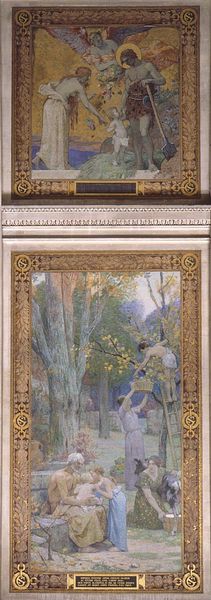
Titel: Pro Patria, Idée de Famille
Künstler: Ferdinand Humbert
Standort: Paris
Institution: Panthéon
Schlagwörter: baum, blau, blätter, flügel, gemälde, himmel, laub, mann, meer, wasser, weiß, bäume, fluss, frauen, gelb, grün, landschaft, menschen, ocker, see, sitzen, äste, braun, bunt, frankreich, frau, grau, hintergrund, kleid, kleider, licht, männer, paris, schwarz, park, rot, beige, muster, ornament, symbolismus, alt, jung, wand, bibel, geschichte, johannes, kleidung, rahmen, goldrahmen, ast, natur, zweige, busch, gewässer, boden, gold, kind, blatt, wald, brunnen, kinder, engel, garten, schrift, perspektive, zwei, pointilismus, ernte, kuh, herbst, bank, rand, figuren, leiter, stämme, bordüre, jugendstil, inschrift, verzierung, wandgemälde, korb, bauer, nische, schild, alter, lendentuch, kreuz, rechteck, jugend, beschriftung, hodler, allegorie, pantheon, ornamental, fries, schein, heiligenschein, gesims, nimbus, christus, jesus, hammer, geäst, sage, fresken, heiliger, fresko, melken, heilig, wandbild, jahreszeit, szenen, graus, klettern, verzierungen, schaufel, spaten, goldgrund, puvis de chavannes, legende, motive, nein, pointillismus, miniaturen, übereinander, johannes der täufer, lebensalter, tafeln, keltisch, bildtafeln, beuron, allegorisch, geklettert, hinaufreichen, hochreichen, keltich, pplücken, präraffaelitisch, saga, saison, textschild